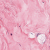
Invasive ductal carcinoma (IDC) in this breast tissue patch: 0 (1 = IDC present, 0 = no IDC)